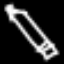
Label: pencil